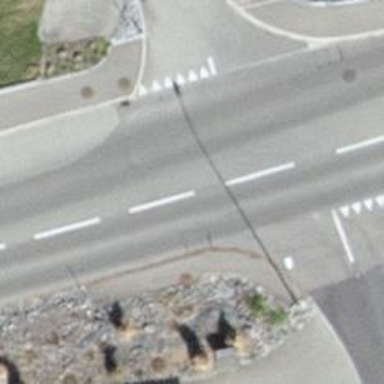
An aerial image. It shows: Secondary road with asphalt surface.